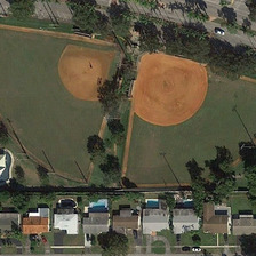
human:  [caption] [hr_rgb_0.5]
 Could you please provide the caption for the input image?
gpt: some trees between two baseball field near some residence .

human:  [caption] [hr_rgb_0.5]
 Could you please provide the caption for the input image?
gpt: two baseball fields forming into a semicircle is next to some small houses and a road .

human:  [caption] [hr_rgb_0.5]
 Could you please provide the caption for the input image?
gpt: two baseballfields sit back to back surrounded by a road and a row of houses .

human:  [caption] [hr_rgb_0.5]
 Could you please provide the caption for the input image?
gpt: between a road and a row of houses is two baseballfields with trees growing along their edges and roads .

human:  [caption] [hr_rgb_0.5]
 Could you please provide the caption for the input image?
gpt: two baseball fields are near some green trees and a row of building .